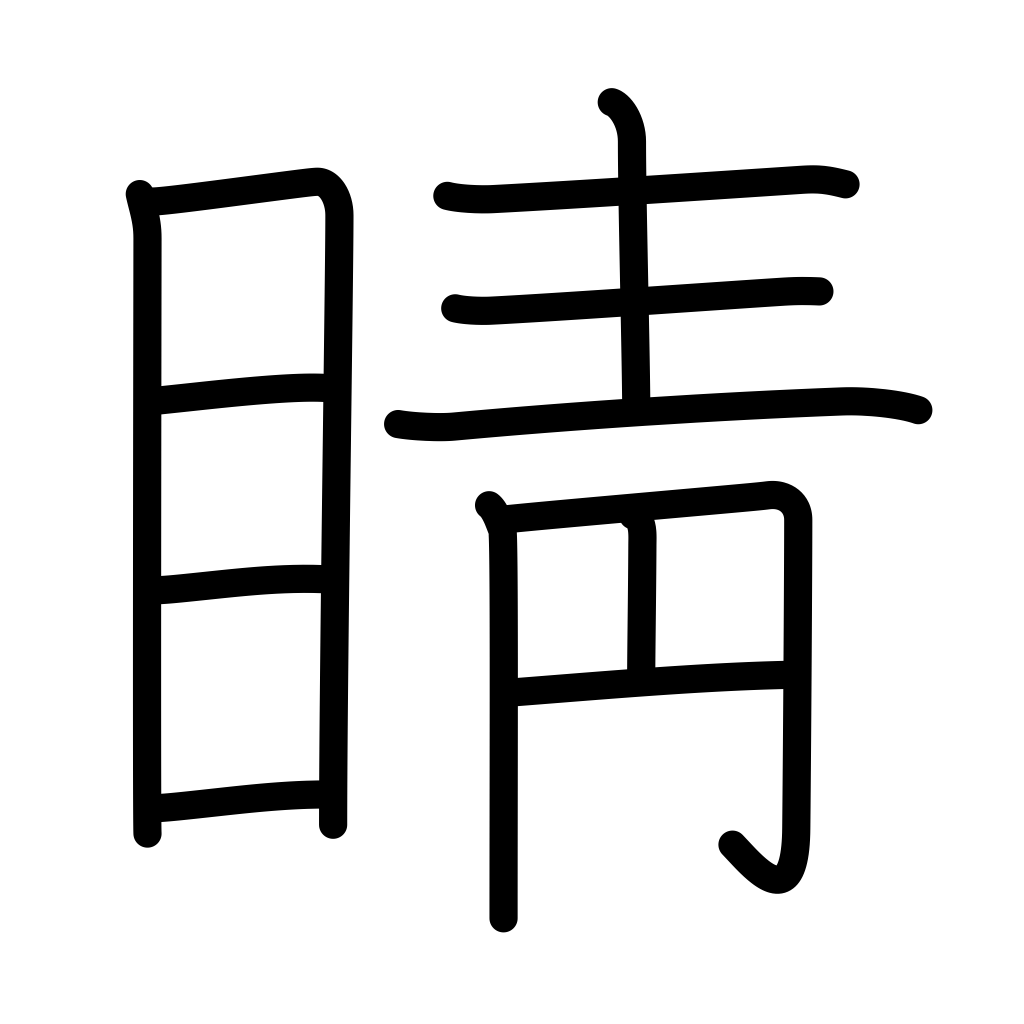
Meaning: pupil of the eye